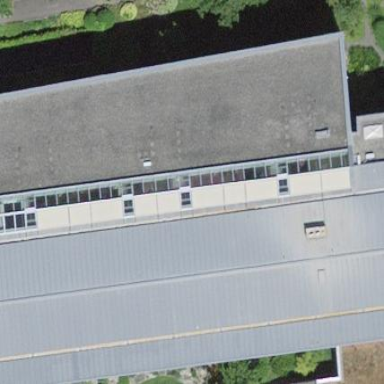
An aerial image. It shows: School building.